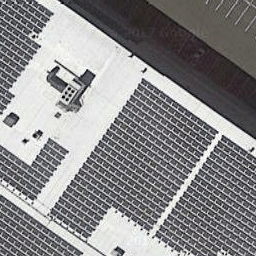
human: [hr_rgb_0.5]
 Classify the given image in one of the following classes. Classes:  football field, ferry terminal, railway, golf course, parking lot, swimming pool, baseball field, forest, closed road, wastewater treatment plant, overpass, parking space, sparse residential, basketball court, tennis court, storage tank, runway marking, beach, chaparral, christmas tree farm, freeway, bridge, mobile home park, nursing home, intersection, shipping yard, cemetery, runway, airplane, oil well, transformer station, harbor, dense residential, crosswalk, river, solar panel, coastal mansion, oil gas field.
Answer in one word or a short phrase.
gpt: solar panel